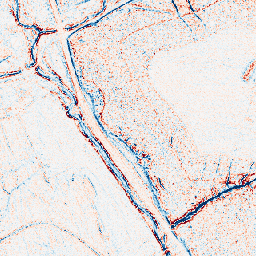
Category: edge_preserving
Decomposition family: bilateral
Decomposition parameters: d: 5
sigma_color: 50
sigma_space: 50
Upsampling method: nearest
Upsampling parameters: scale: 4
Upsampling scale: 4